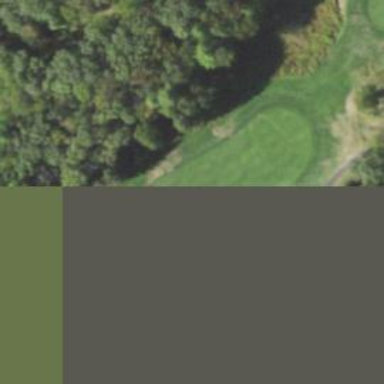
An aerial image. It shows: Golf hole.